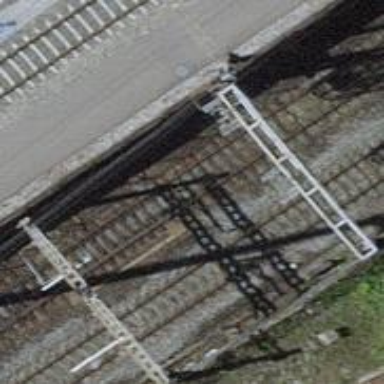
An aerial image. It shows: Railway switch.